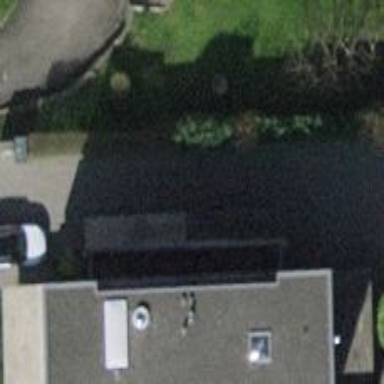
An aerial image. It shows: Populus tree in garden. It is deciduous broadleaved tree.